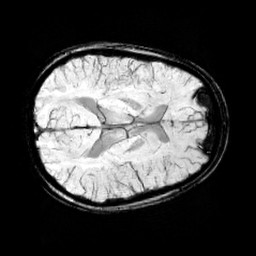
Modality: minIP
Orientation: axial
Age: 11
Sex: female
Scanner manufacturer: siemens
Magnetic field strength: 3 T
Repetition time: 0.027 s
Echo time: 0.02 s